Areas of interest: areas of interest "China Life Insurance Co., Ltd. (Wuling Branch Company)"
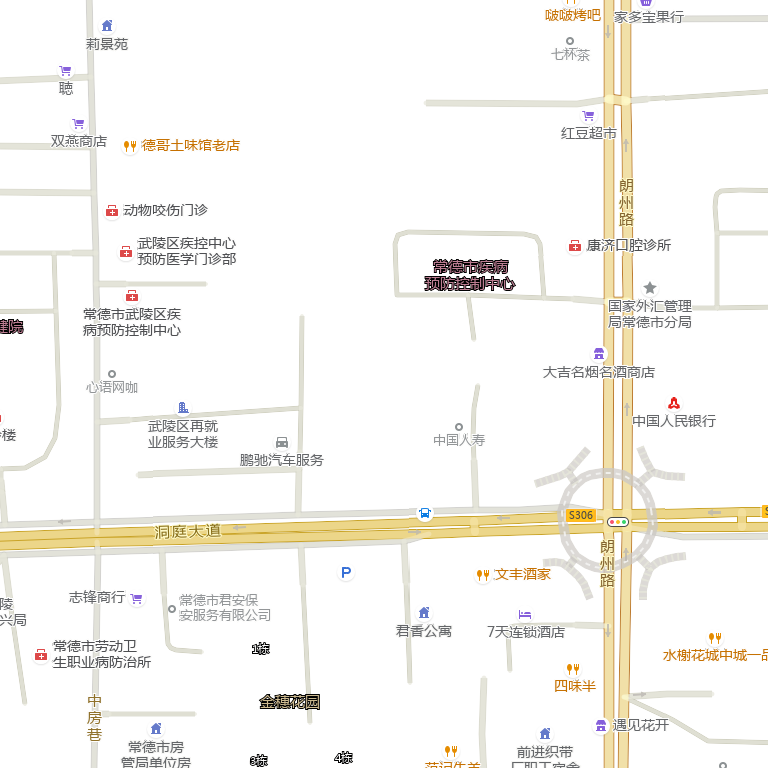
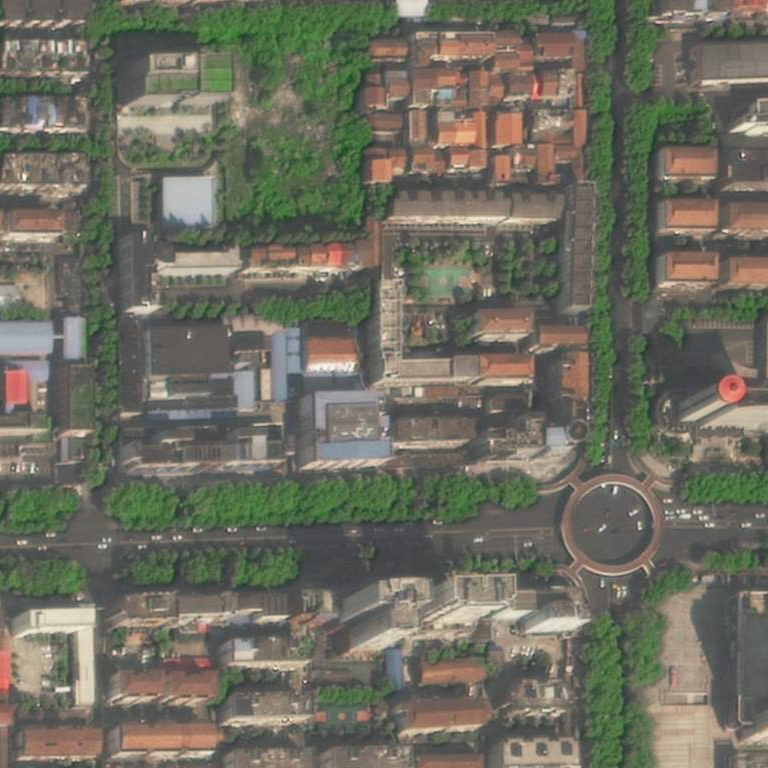